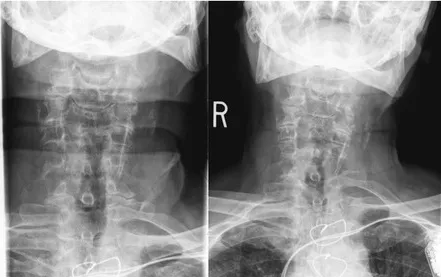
AP cervical radiograph taken in 2010 (Left) AP cervical radiograph demonstrating missing left C6 pedicle and articular pillar taken in 2014 (Right).
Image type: radiology (x_ray)